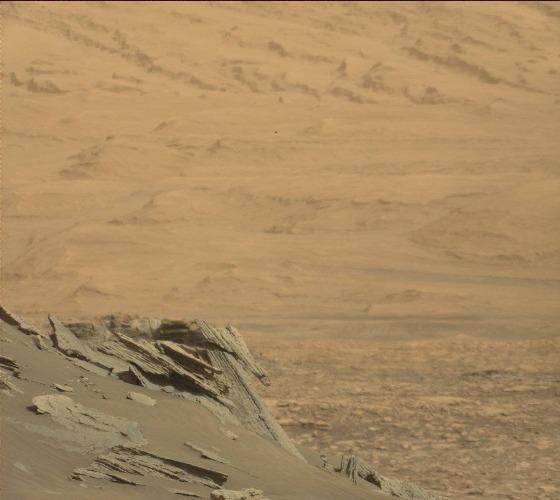
Terrain classes present: Bedrock, Gravel / Sand / Soil, Rock, Shadow